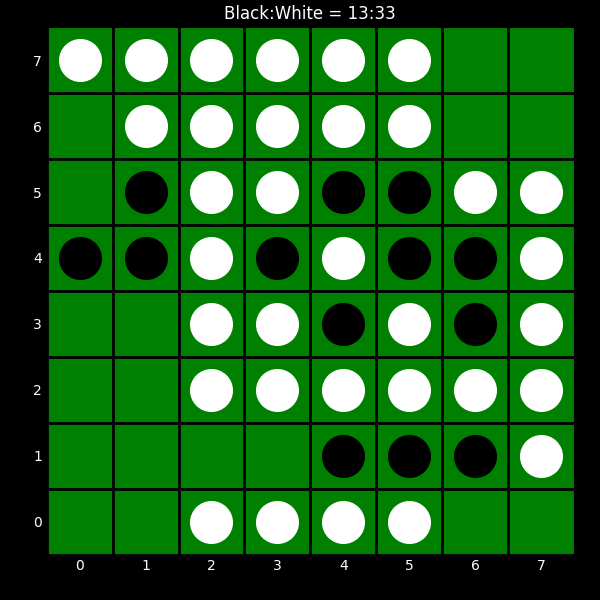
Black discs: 13
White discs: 33